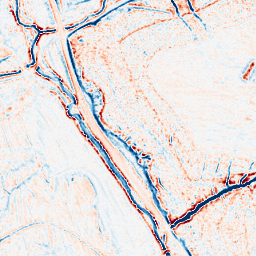
Category: edge_preserving
Decomposition family: bilateral
Decomposition parameters: d: 9
sigma_color: 100
sigma_space: 25
Upsampling method: sinc_blackman
Upsampling parameters: scale: 2
kernel_size: 4
Upsampling scale: 2